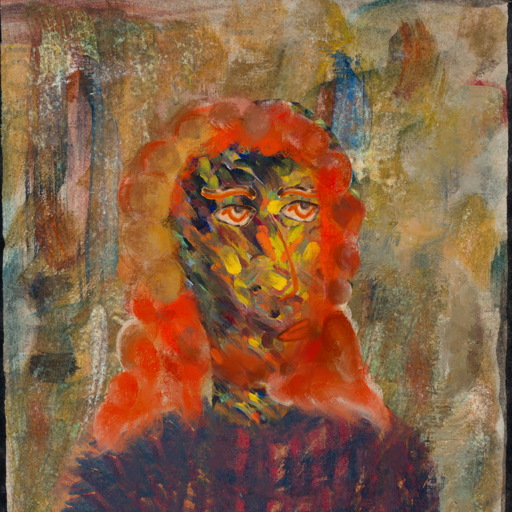
Background: Pipe, Head And Neck Side: An_Impression, Face Side: Experience, Bust: In_The_Sun, Hair Side: Rupkatha, Head Accessory: Blank, Second Necklace: Blank, Necklace: Blank, Baby: Blank